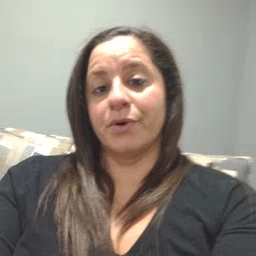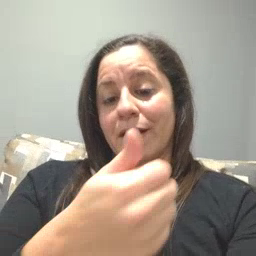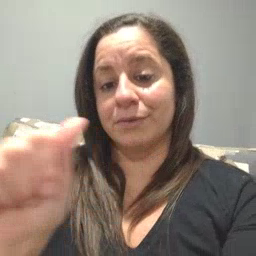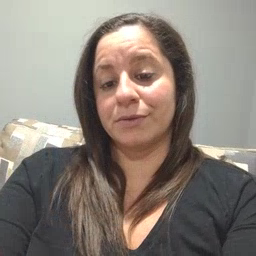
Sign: any